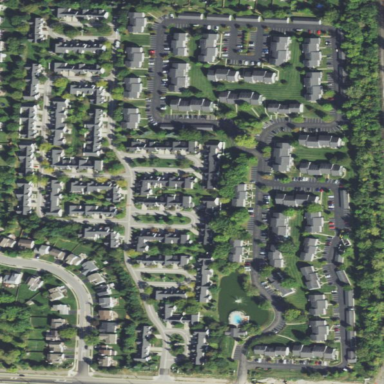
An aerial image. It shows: Residential neighbourhood.